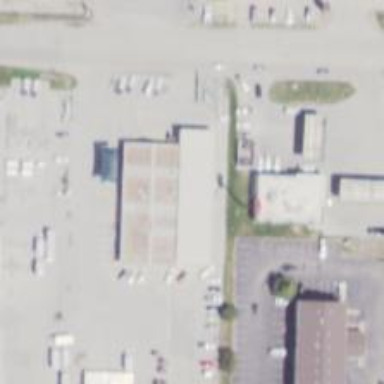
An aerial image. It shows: Car rental facility.